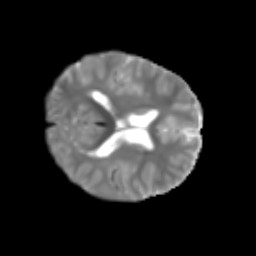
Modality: T2w
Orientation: axial
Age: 6
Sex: male
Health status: healthy